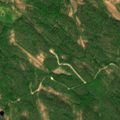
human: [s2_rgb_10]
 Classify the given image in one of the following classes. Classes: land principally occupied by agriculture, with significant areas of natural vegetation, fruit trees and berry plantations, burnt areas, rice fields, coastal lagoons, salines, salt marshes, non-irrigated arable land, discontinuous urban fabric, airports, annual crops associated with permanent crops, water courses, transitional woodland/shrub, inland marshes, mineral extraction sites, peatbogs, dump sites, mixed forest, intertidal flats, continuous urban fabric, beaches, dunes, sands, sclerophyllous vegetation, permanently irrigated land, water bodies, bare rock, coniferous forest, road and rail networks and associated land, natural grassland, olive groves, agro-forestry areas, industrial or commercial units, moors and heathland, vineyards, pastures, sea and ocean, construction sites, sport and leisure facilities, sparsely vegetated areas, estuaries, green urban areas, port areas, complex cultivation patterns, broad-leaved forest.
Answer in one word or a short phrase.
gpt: coniferous forest, mixed forest